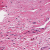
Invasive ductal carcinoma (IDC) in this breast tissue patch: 0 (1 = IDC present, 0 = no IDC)